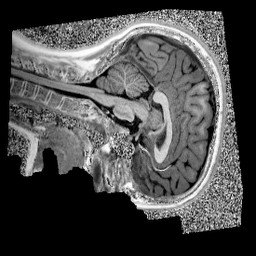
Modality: UNIT1
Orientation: sagittal
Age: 11
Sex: female
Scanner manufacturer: siemens
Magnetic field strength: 3 T
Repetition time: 4 s
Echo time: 0.00303 s